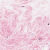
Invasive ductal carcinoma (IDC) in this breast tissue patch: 0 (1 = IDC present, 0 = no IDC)